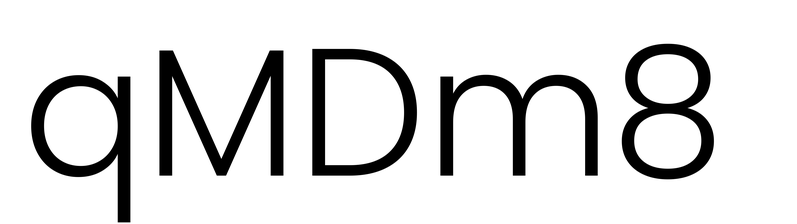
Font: Poppins-Light